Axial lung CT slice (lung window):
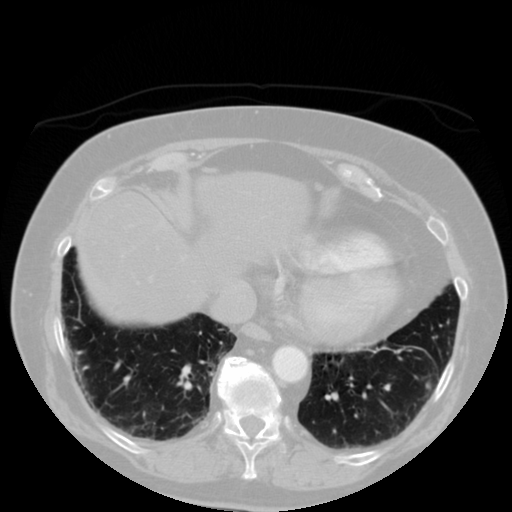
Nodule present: no